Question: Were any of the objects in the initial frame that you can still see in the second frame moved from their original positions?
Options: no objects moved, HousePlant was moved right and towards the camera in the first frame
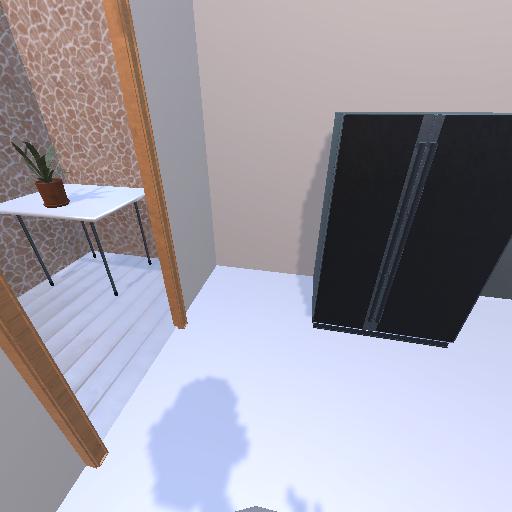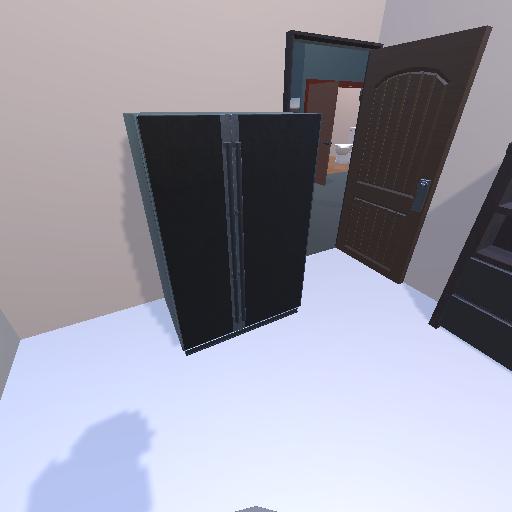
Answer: no objects moved